Question: My data for for an entity's attribute is not being fetched upon restart or not being saved before quitting (could be either case). The bottom line is, the data is not showing up in the table upon restart. I think I may need to consolidate my core data methods or move them to the app delegate file instead.
I think my core data code is all messed up, can anyone help fix it?
Let me know if you need any additional code to look at from the appdelegate.m etc.
Here is the code for my View Controller:
'''
#import "RoutineTableViewController.h"
#import "AlertPrompt.h"
#import "Routine.h"
#import "CurlAppDelegate.h"
@implementation RoutineTableViewController
@synthesize tableView;
@synthesize eventsArray;
@synthesize managedObjectContext;
- (void)dealloc
{
[managedObjectContext release];
[eventsArray release];
[super dealloc];
}
- (void)didReceiveMemoryWarning
{
[super didReceiveMemoryWarning];
}
- (NSManagedObjectContext *) managedObjectContext {
if (managedObjectContext != nil) {
return managedObjectContext;
}
NSPersistentStoreCoordinator *coordinator = [self persistentStoreCoordinator];
if (coordinator != nil) {
managedObjectContext = [[NSManagedObjectContext alloc] init];
[managedObjectContext setPersistentStoreCoordinator: coordinator];
}
return managedObjectContext;
}
-(void)addEvent
{
Routine *routine = (Routine *)[NSEntityDescription insertNewObjectForEntityForName:@"Routine" inManagedObjectContext:managedObjectContext];
CurlAppDelegate *curlAppDelegate = [[UIApplication sharedApplication] delegate];
NSManagedObjectContext *context = [curlAppDelegate managedObjectContext];
NSManagedObject *newRoutineEntry;
newRoutineEntry = [NSEntityDescription insertNewObjectForEntityForName:@"Routine" inManagedObjectContext:context];
NSError *error = nil;
if (![managedObjectContext save:&error]) {
// Handle the error.
}
[eventsArray insertObject:routine atIndex:0];
NSIndexPath *indexPath = [NSIndexPath indexPathForRow:0 inSection:0];
[self.tableView insertRowsAtIndexPaths:[NSArray arrayWithObject:indexPath] withRowAnimation:UITableViewRowAnimationFade];
[self.tableView scrollToRowAtIndexPath:[NSIndexPath indexPathForRow:0 inSection:0] atScrollPosition:UITableViewScrollPositionTop animated:YES];
}
#pragma mark - View lifecycle
- (void)viewDidLoad
{
CurlAppDelegate *curlAppDelegate = [[UIApplication sharedApplication] delegate];
NSManagedObjectContext *context = [curlAppDelegate managedObjectContext];
NSFetchRequest *request = [[NSFetchRequest alloc] init];
NSEntityDescription *entity = [NSEntityDescription entityForName:@"Routine" inManagedObjectContext:context];
[request setEntity:entity];
NSError *error = nil;
NSMutableArray *mutableFetchResults = [[context executeFetchRequest:request error:&error] mutableCopy];
if (mutableFetchResults == nil) {
// Handle the error.
}
[self setEventsArray:mutableFetchResults];
[mutableFetchResults release];
[request release];
UIBarButtonItem * addButton = [[UIBarButtonItem alloc] initWithBarButtonSystemItem:UIBarButtonSystemItemAdd target:self action:@selector(showPrompt)];
[self.navigationItem setLeftBarButtonItem:addButton];
[addButton release];
UIBarButtonItem *editButton = [[UIBarButtonItem alloc]initWithTitle:@"Edit" style:UIBarButtonItemStyleBordered target:self action:@selector(toggleEdit)];
self.navigationItem.rightBarButtonItem = editButton;
[editButton release];
[super viewDidLoad];
}
-(void)toggleEdit
{
[self.tableView setEditing: !self.tableView.editing animated:YES];
if (self.tableView.editing)
[self.navigationItem.rightBarButtonItem setTitle:@"Done"];
else
[self.navigationItem.rightBarButtonItem setTitle:@"Edit"];
}
-(void)showPrompt
{
AlertPrompt *prompt = [AlertPrompt alloc];
prompt = [prompt initWithTitle:@"Add Workout Day" message:@"
Please enter title for workout day" delegate:self cancelButtonTitle:@"Cancel" okButtonTitle:@"Add"];
[prompt show];
[prompt release];
}
- (void)alertView:(UIAlertView *)alertView willDismissWithButtonIndex:(NSInteger)buttonIndex
{
if (buttonIndex != [alertView cancelButtonIndex])
{
NSString *entered = [(AlertPrompt *)alertView enteredText];
if(eventsArray && entered)
{
[eventsArray addObject:entered];
[tableView reloadData];
}
}
}
- (void)viewDidUnload
{
self.eventsArray = nil;
[super viewDidUnload];
}
- (void)viewWillAppear:(BOOL)animated
{
[super viewWillAppear:animated];
}
- (void)viewDidAppear:(BOOL)animated
{
[super viewDidAppear:animated];
}
- (void)viewWillDisappear:(BOOL)animated
{
[super viewWillDisappear:animated];
}
- (void)viewDidDisappear:(BOOL)animated
{
[super viewDidDisappear:animated];
}
- (BOOL)shouldAutorotateToInterfaceOrientation:(UIInterfaceOrientation)interfaceOrientation
{
// Return YES for supported orientations
return (interfaceOrientation == UIInterfaceOrientationPortrait);
}
#pragma mark - Table view data source
- (NSInteger)numberOfSectionsInTableView:(UITableView *)tableView
{
return 1;
}
- (NSInteger)tableView:(UITableView *)tableView numberOfRowsInSection:(NSInteger)section
{
return [eventsArray count];
}
- (UITableViewCell *)tableView:(UITableView *)tableView cellForRowAtIndexPath:(NSIndexPath *)indexPath
{
static NSString *CellIdentifier = @"Cell";
UITableViewCell *cell = [tableView dequeueReusableCellWithIdentifier:CellIdentifier];
if (cell == nil)
cell = [[[UITableViewCell alloc] initWithStyle:UITableViewCellEditingStyleDelete reuseIdentifier:CellIdentifier] autorelease];
cell.textLabel.text = [self.eventsArray objectAtIndex:indexPath.row];
return cell;
}
// Override to support conditional editing of the table view.
- (BOOL)tableView:(UITableView *)tableView canEditRowAtIndexPath:(NSIndexPath *)indexPath
{
// Return NO if you do not want the specified item to be editable.
return YES;
}
-(void)tableView:(UITableView *)tableView commitEditingStyle:(UITableViewCellEditingStyle)editingStyle forRowAtIndexPath:(NSIndexPath *)indexPath
{
if (editingStyle == UITableViewCellEditingStyleDelete) {
// Delete the managed object at the given index path.
NSManagedObject *eventToDelete = [eventsArray objectAtIndex:indexPath.row];
[managedObjectContext deleteObject:eventToDelete];
// Update the array and table view.
[eventsArray removeObjectAtIndex:indexPath.row];
[tableView deleteRowsAtIndexPaths:[NSArray arrayWithObject:indexPath] withRowAnimation:YES];
// Commit the change.
NSError *error = nil;
if (![managedObjectContext save:&error]) {
// Handle the error.
}
}
}
@end
'''
And here is the data model:

Edit:
Added PersisentStoreCoordinater Method (From App Delegate):
'''
- (NSPersistentStoreCoordinator *)persistentStoreCoordinator
{
if (__persistentStoreCoordinator != nil)
{
return __persistentStoreCoordinator;
}
NSURL *storeURL = [[self applicationDocumentsDirectory] URLByAppendingPathComponent:@"Curl.sqlite"];
NSError *error = nil;
__persistentStoreCoordinator = [[NSPersistentStoreCoordinator alloc] initWithManagedObjectModel:[self managedObjectModel]];
if (![__persistentStoreCoordinator addPersistentStoreWithType:NSSQLiteStoreType configuration:nil URL:storeURL options:nil error:&error])
{
/*
Replace this implementation with code to handle the error appropriately.
abort() causes the application to generate a crash log and terminate. You should not use this function in a shipping application, although it may be useful during development. If it is not possible to recover from the error, display an alert panel that instructs the user to quit the application by pressing the Home button.
Typical reasons for an error here include:
* The persistent store is not accessible;
* The schema for the persistent store is incompatible with current managed object model.
Check the error message to determine what the actual problem was.
If the persistent store is not accessible, there is typically something wrong with the file path. Often, a file URL is pointing into the application's resources directory instead of a writeable directory.
If you encounter schema incompatibility errors during development, you can reduce their frequency by:
* Simply deleting the existing store:
[[NSFileManager defaultManager] removeItemAtURL:storeURL error:nil]
* Performing automatic lightweight migration by passing the following dictionary as the options parameter:
[NSDictionary dictionaryWithObjectsAndKeys:[NSNumber numberWithBool:YES], NSMigratePersistentStoresAutomaticallyOption, [NSNumber numberWithBool:YES], NSInferMappingModelAutomaticallyOption, nil];
Lightweight migration will only work for a limited set of schema changes; consult "Core Data Model Versioning and Data Migration Programming Guide" for details.
*/
NSLog(@"Unresolved error %@, %@", error, [error userInfo]);
abort();
}
return __persistentStoreCoordinator;
}
'''
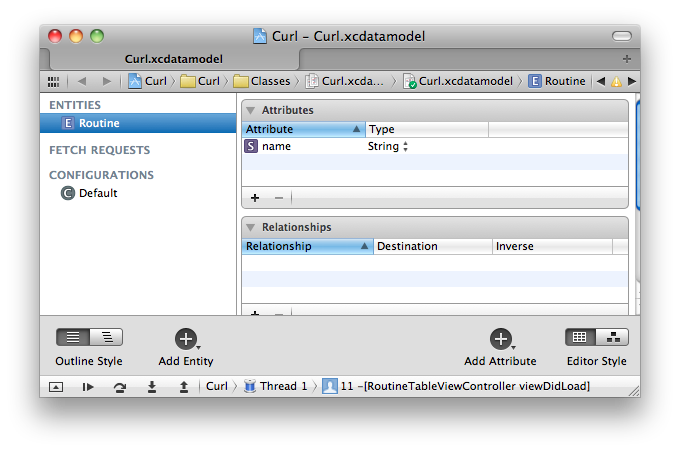
Answer: Here's a couple of tips to fix this :
1. Remove all references to managedObjectContext, etc. in your RoutineViewController. Only reference the CoreData classes / properties from your AppDelegate.
2. Whenever you need a reference (say in your AddEvent method) reference the appropriate objects from your delegate (see code below)
3. When this gets more complex, you'll probably want a DataManager class that handles ALL your CoreData objects. Make it a Singleton, and you'll be able to reference it in any class. For fetching objects for display, you can then create the necessary methods in this class to retrieve these objects in a NSMutableArray CurlAppDelegate *curlAppDelegate = [[UIApplication sharedApplication] delegate]; NSManagedObjectContext *context = [curlAppDelegate managedObjectContext]; Routine *routine = (Routine *)[NSEntityDescription insertNewObjectForEntityForName:@"Routine" inManagedObjectContext:context];
See how you're now using the context and not locally? This is important, because your app will link your xdatamodel from your Bundle into your AppDelegate on initialization.
If you're concerned about the data not being saved, or overwritten, check out your AppDelegate's - (NSPersistentStoreCoordinator *)persistentStoreCoordinator
That's where the setup happens to link to your stored database when you exit and enter the app. Here's your code (modified) in your AppDelegate that loads in the Curl.sqlite file :
'''
- (NSPersistentStoreCoordinator *)persistentStoreCoordinator{
if (__persistentStoreCoordinator != nil)
{
return __persistentStoreCoordinator;
}
NSURL *storeURL = [[self applicationDocumentsDirectory] URLByAppendingPathComponent:@"Curl.sqlite"];
NSError *error = nil;
__persistentStoreCoordinator = [[NSPersistentStoreCoordinator alloc] initWithManagedObjectModel:[self managedObjectModel]];
if (![__persistentStoreCoordinator addPersistentStoreWithType:NSSQLiteStoreType configuration:nil URL:storeURL options:nil error:&error])
{
NSLog(@"Unresolved error %@, %@", error, [error userInfo]);
abort();
}
return __persistentStoreCoordinator;
'''
}